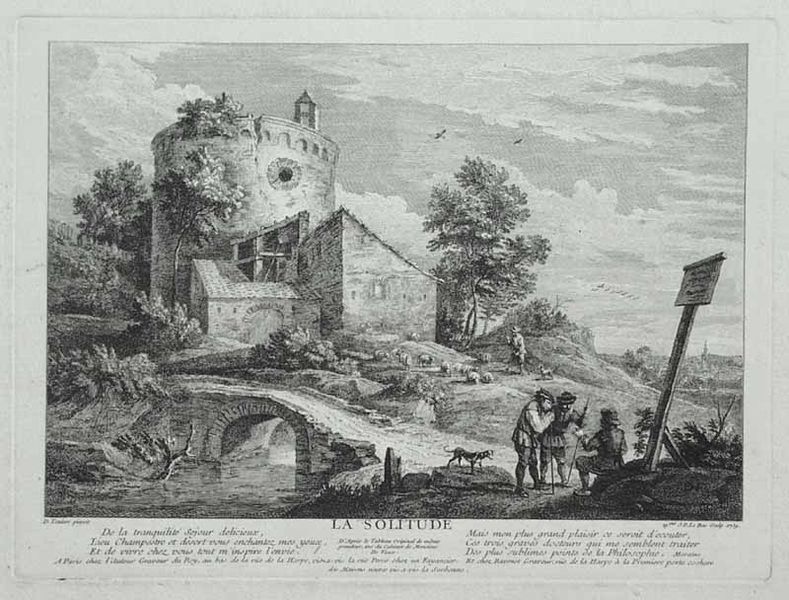
Titel: La solitude
Künstler: Jacques-Philippe Lebas
Standort: Karlsruhe
Institution: Staatliche Kunsthalle Karlsruhe
Schlagwörter: architecture, men, people, soldier, white, window, black, conversation, country, figures, france, grey, group, old, sit, sitting, talk, talking, windows, picture, print, wood, cloud, clouds, man, sky, tree, building, field, house, landscape, nature, water, roof, tower, trees, grass, river, stream, bushes, path, road, drawing, paper, black and white, castle, ruin, ruins, animals, bird, dog, dogs, etching, sketch, birds, fly, french, bridge, dirt, peasants, rural, baum, human, cat, fort, ink, inscription, bricks, engraving, medieval, animal, crossing, farm, farmer, home, mill, cane, sheep, dutch, flock, sheeps, farmers, humans, structure, worker, stick, round, shepherd, shepherds, stich, staff, pet, rest, turm, turret, text, sign, countryside, lonely, spear, traveler, b/w, brücke, burg, bauern, haven, news, title, road sign, medival, ladnscape, villagers, solitude, climb, mühle, roadside, staffs, buliding, collapse, birda, la, signpost, drawling, la solitude, waldo, roundhouse, bidge, schfer, wanderers, briks, dog poeple, do, midevial, sighn, flok, destination, heven, witz, lustig, teuschung, pictoresque